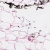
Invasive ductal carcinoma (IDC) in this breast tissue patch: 0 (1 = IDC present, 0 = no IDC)